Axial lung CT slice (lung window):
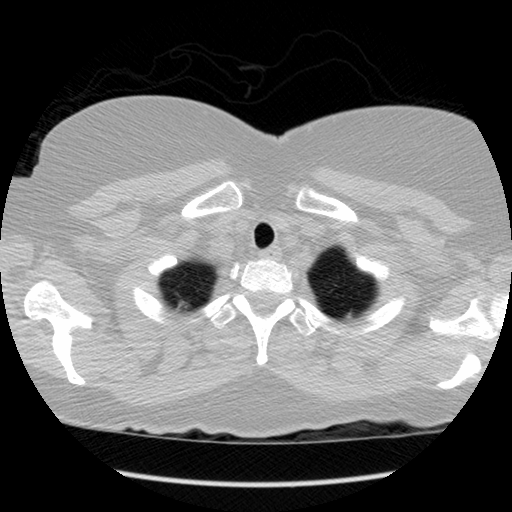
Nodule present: no